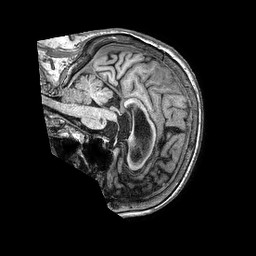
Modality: T1w
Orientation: sagittal
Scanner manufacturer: philips
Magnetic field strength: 3 T
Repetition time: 0.006608 s
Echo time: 0.002984 s